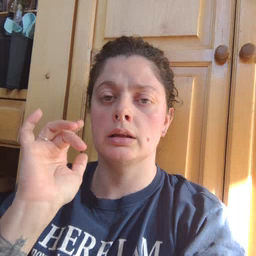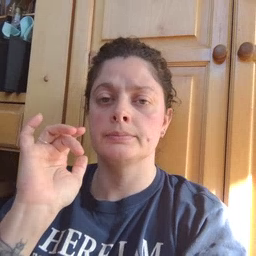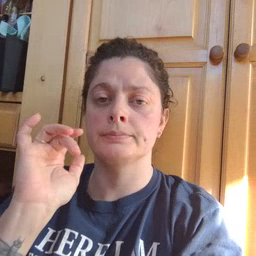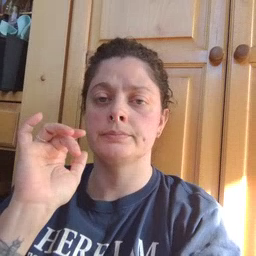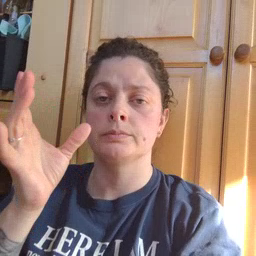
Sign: story